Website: home-depot
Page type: customer-info-address
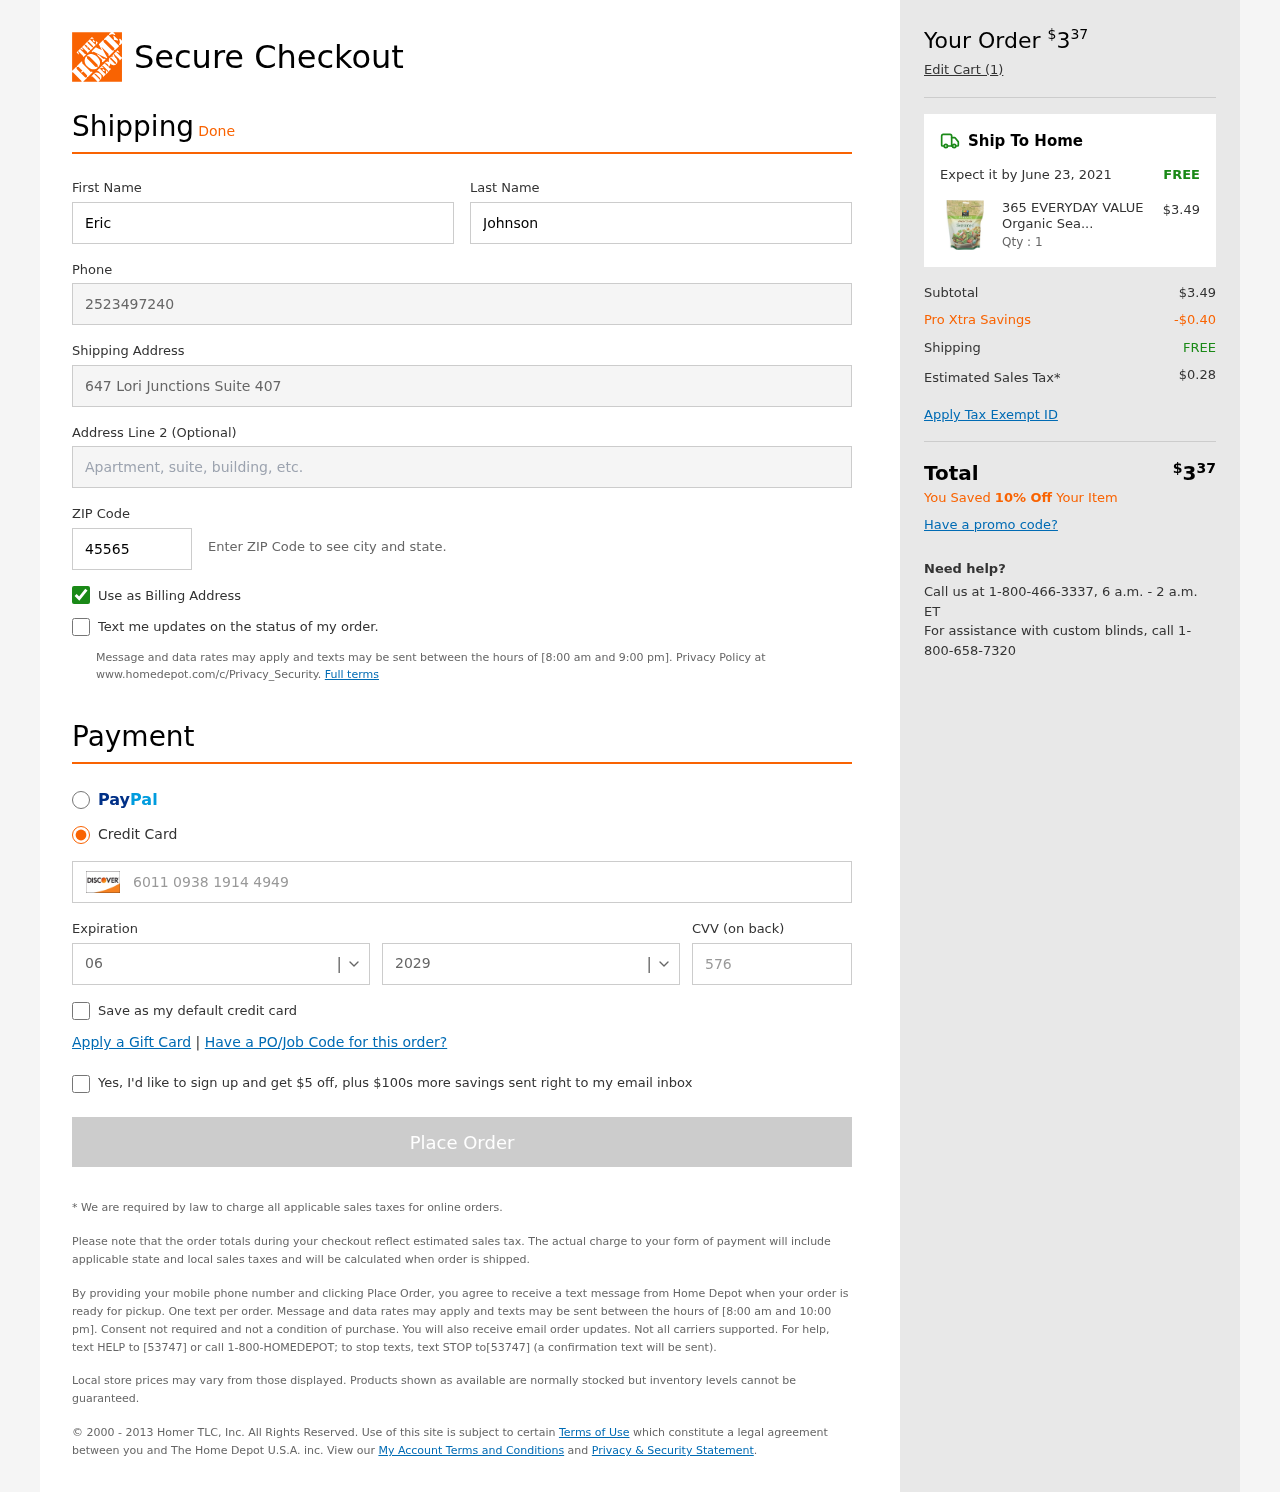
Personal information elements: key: PII_CARD_CVV
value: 576
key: PII_CARD_EXPIRY_MONTH
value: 06
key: PII_CARD_EXPIRY_YEAR
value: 29
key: PII_CARD_NUMBER
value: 6011 0938 1914 4949
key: PII_FIRSTNAME
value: Eric
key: PII_LASTNAME
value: Johnson
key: PII_PHONE
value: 2523497240
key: PII_POSTCODE
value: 45565
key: PII_STREET
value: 647 Lori Junctions Suite 407
Product elements: key: PRODUCT1_NAME
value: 365 EVERYDAY VALUE Organic Seasoned Croutons, 4.5 OZ
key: PRODUCT1_PRICE
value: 3.49
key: PRODUCT1_QUANTITY
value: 1
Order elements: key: ORDER_TOTAL
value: $337
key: ORDER_NUM_ITEMS
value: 1
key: ORDER_DELIVERY_DATE
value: June 23, 2021
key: ORDER_SHIPPING_COST
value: FREE
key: ORDER_SUBTOTAL
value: $3.49
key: ORDER_DISCOUNT
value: -$0.40
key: ORDER_SHIPPING_COST2
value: FREE
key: ORDER_TAX
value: $0.28
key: ORDER_TOTAL2
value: $337
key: ORDER_SAVINGS_MESSAGE
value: You Saved 10% Off Your Item